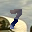
Label: 7